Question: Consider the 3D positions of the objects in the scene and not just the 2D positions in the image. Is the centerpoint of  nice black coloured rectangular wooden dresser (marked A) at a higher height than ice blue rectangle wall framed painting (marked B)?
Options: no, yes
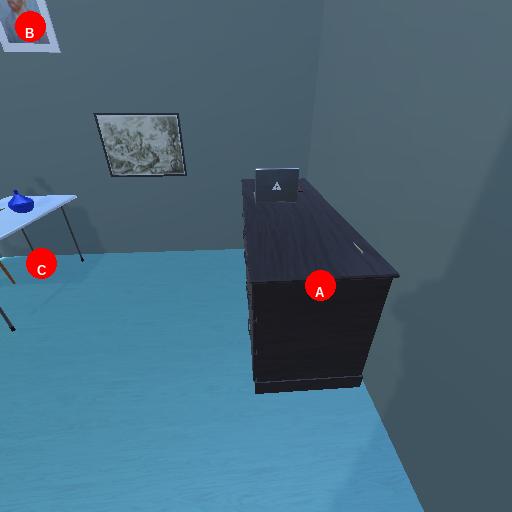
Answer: no